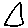
Label: triangle